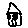
Label: house